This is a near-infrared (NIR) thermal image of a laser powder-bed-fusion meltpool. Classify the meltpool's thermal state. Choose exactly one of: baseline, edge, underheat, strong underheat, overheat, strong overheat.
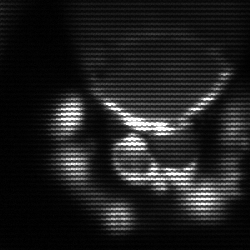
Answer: edge